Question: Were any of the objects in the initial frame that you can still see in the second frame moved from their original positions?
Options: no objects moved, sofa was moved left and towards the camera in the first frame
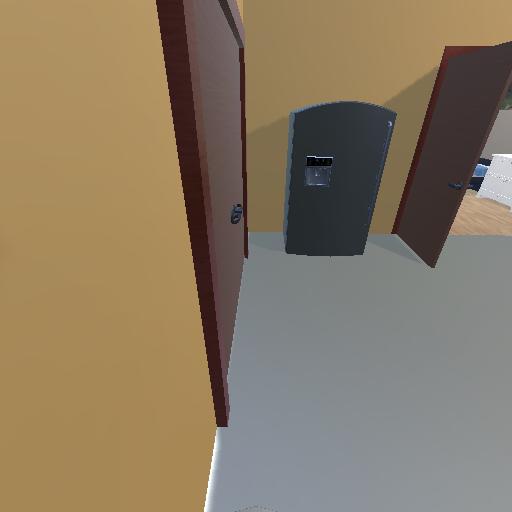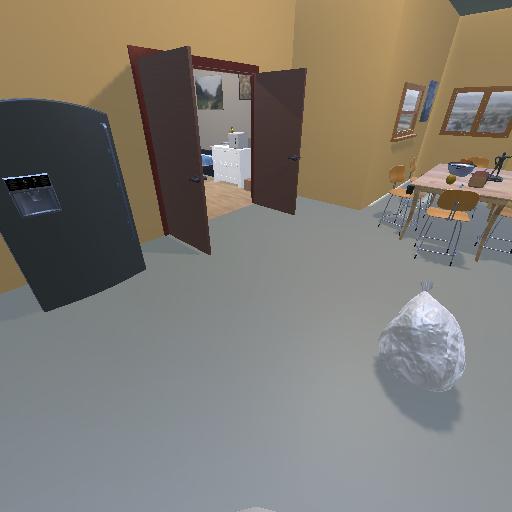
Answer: no objects moved